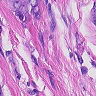
Metastatic tissue present: yes